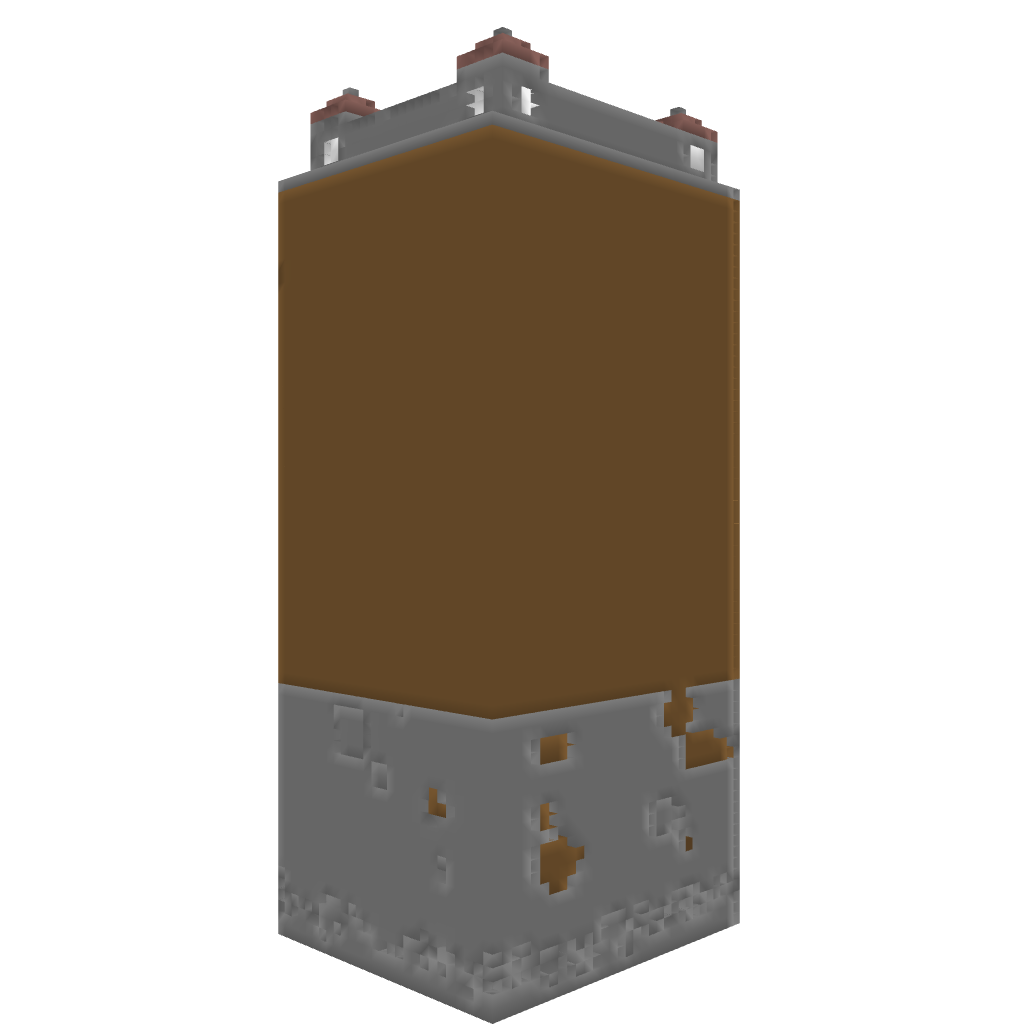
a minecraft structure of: Lesepark bad low quality